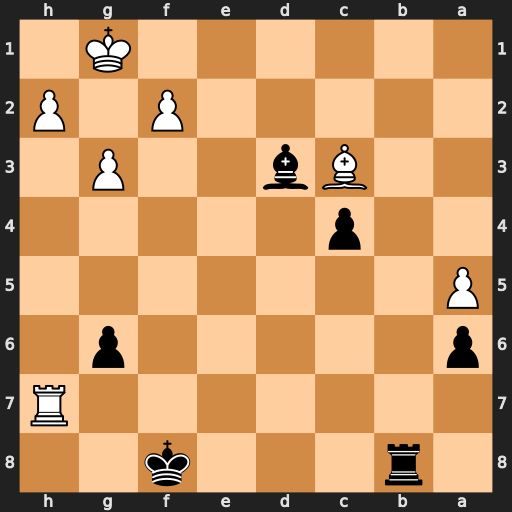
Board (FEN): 1r3k2/7R/p5p1/P7/2p5/2Bb2P1/5P1P/6K1
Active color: b
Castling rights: -
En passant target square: -
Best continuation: Rb1+ Kg2 Bf1+ Kf3 Rb3